Question: I want to merge the two images(Check screenshot 1), and change to the single image. But I am mot able to merge the 3D Transformed image.
If I merge the image means, its goes to the original size(Check screenshot 2).
How can I or for the 3D Transformed image view.

I am used following code for merge the images,
'''
-(UIImage *)captureView:(UIImageView *)imageView
{
//Merge the two images.
UIGraphicsBeginImageContext(backgroundImageView.frame.size);
CGContextRef ctx = UIGraphicsGetCurrentContext();
[imageView.layer renderInContext:ctx];
UIImage *newImage = UIGraphicsGetImageFromCurrentImageContext();
UIGraphicsEndImageContext();
return newImage;
}
'''
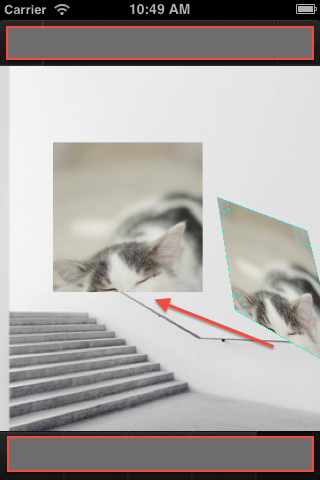
Answer: To take screen shot of 3D transformed view, you need to convert 3D transformed view to affine transform and then take the screen shot